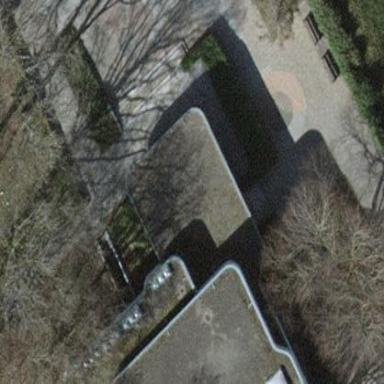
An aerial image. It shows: View of roof of building.